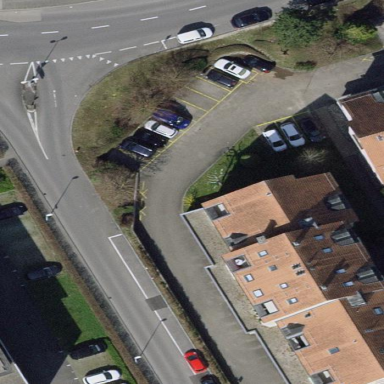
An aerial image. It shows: Street-side parking area.